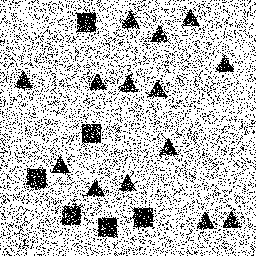
Squares: 6
Triangles: 14
Stars: 0
Total shapes: 20